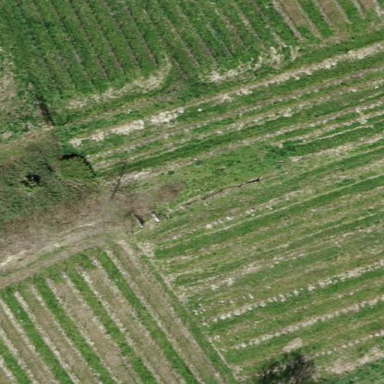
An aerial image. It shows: Vineyard.